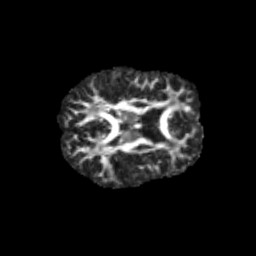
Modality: FA
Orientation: axial
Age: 11
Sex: female
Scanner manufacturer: siemens
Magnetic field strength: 3 T
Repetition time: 3.8 s
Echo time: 0.07 s